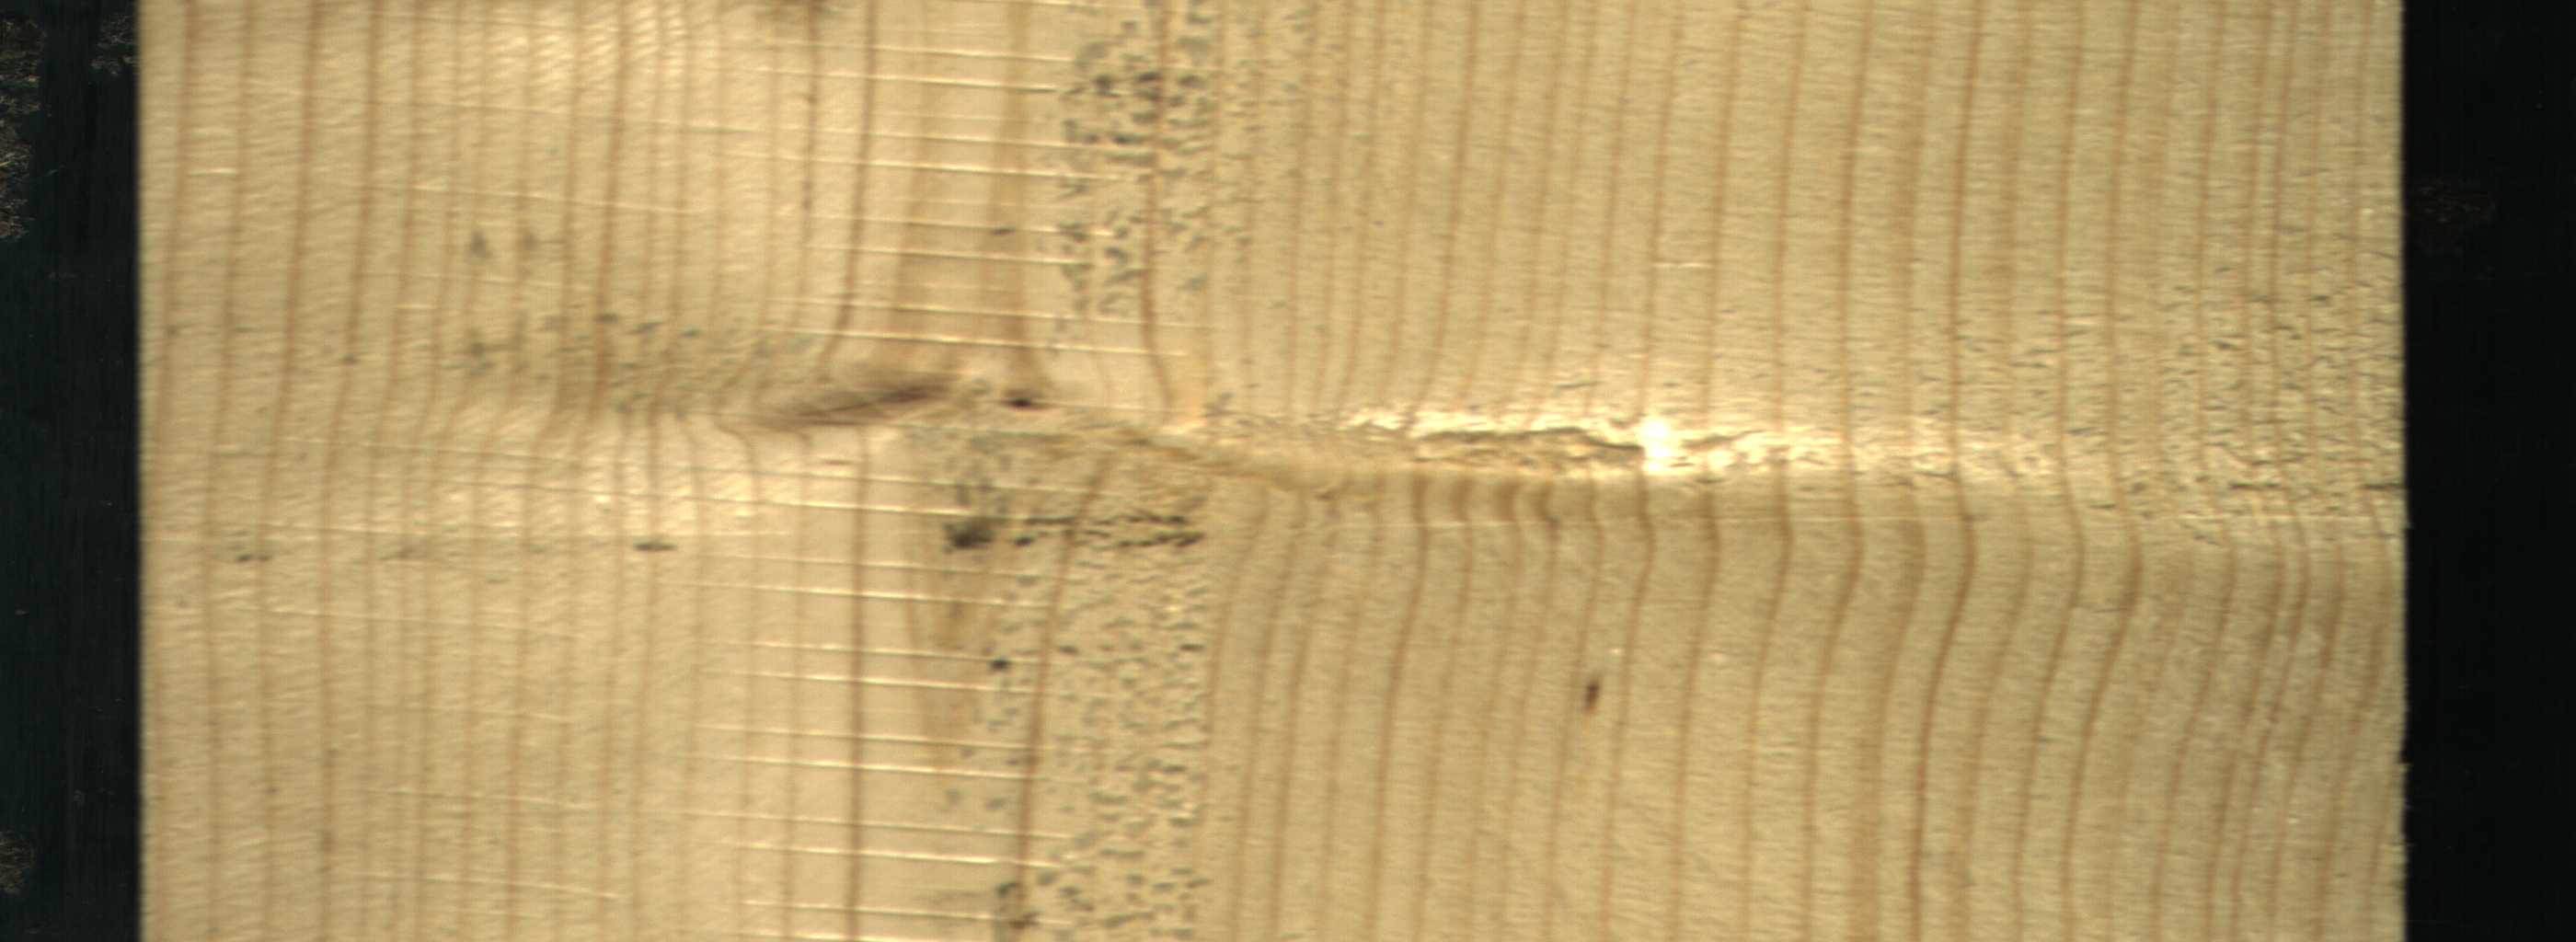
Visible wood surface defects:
Live_Knot
Live_Knot